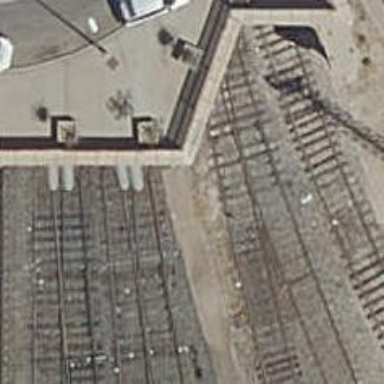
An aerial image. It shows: Rail tunnel with electrified contact line in yard.